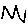
Label: zigzag